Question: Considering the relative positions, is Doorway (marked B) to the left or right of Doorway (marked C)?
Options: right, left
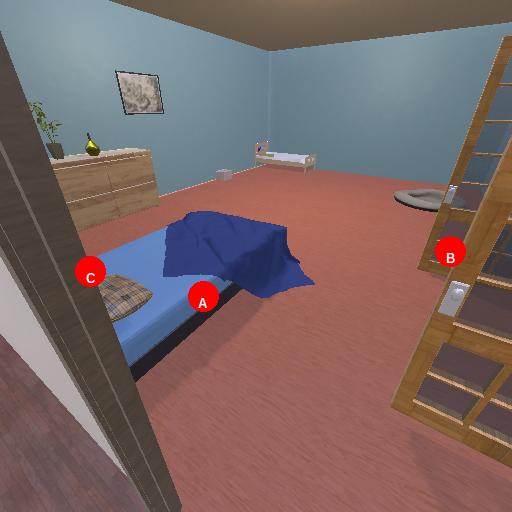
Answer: right